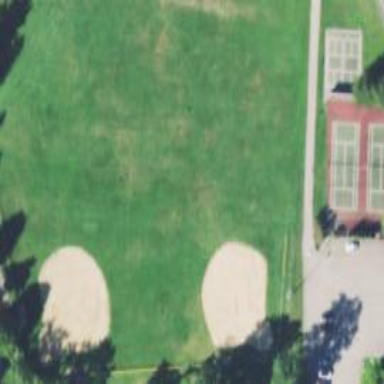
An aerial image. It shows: Softball pitch for leisure land activities.